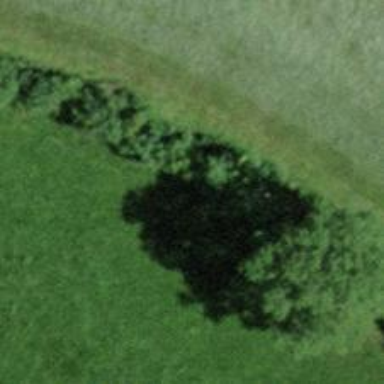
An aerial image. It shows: Hedge acting as barrier.